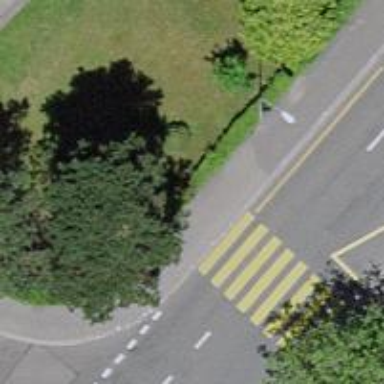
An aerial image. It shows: Kerb serving as barrier.